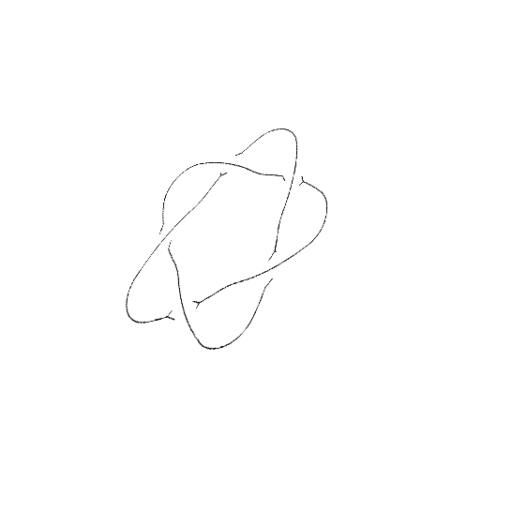
Crossing number: 5